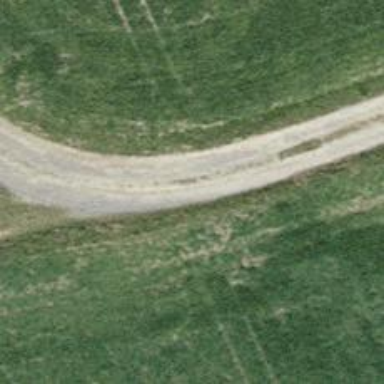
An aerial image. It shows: Track with grade2 tracktype.